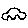
Label: car